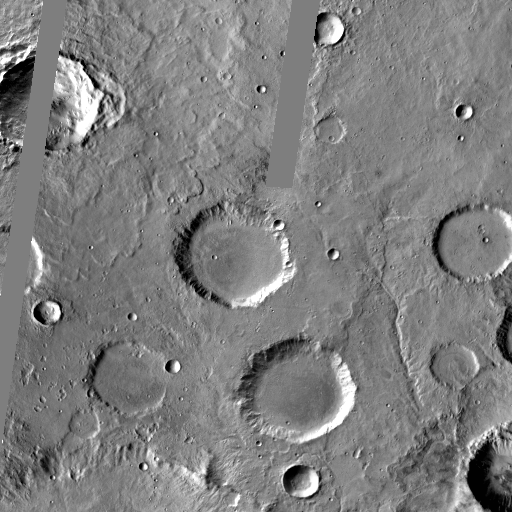
Crater classes present: Background, Other, Layered, Buried, Secondary